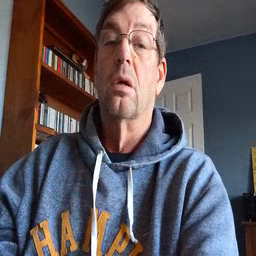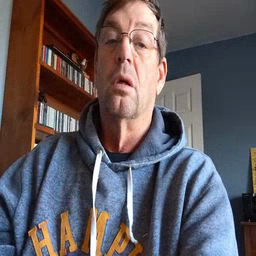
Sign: water